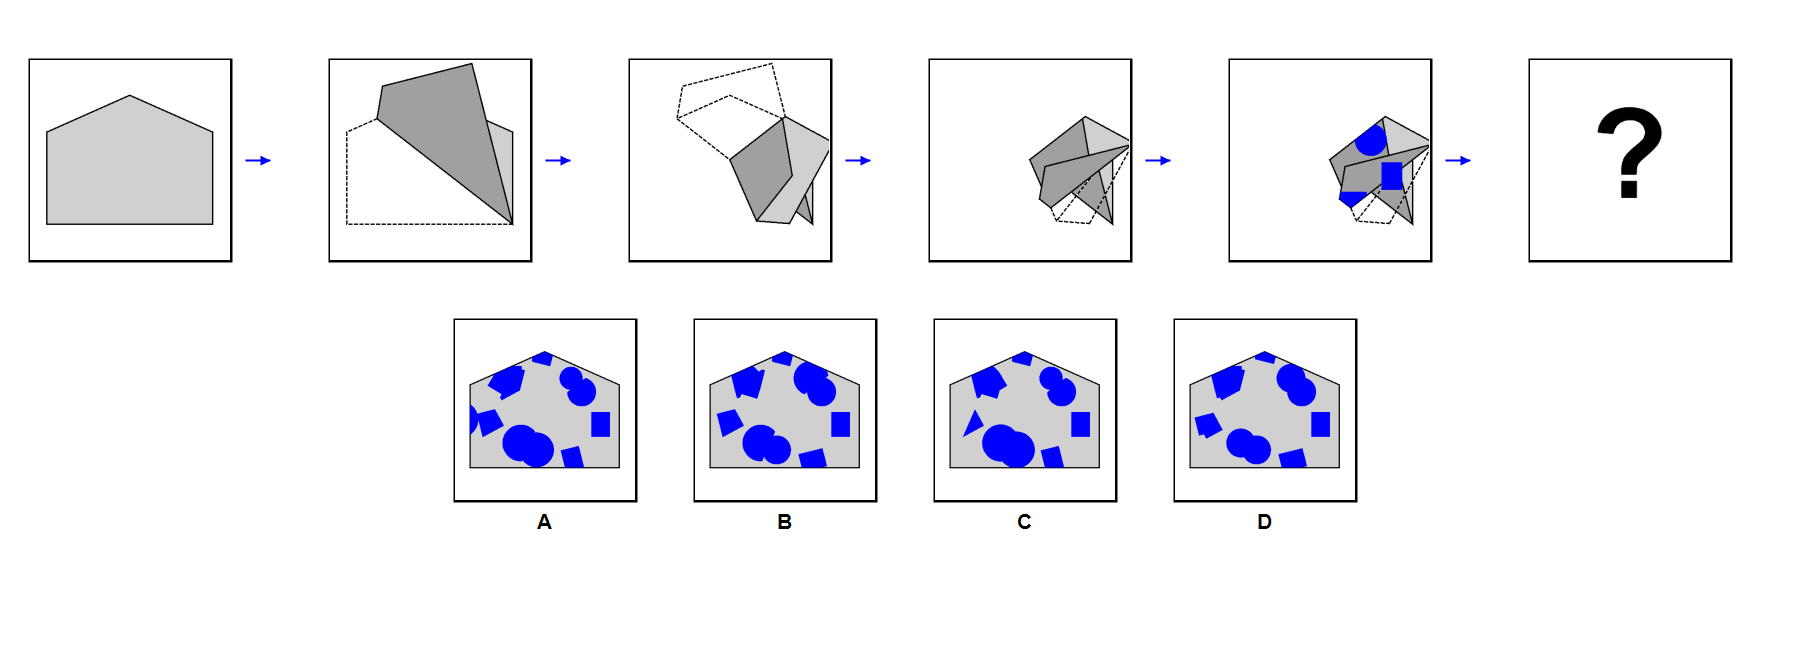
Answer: D